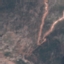
Land use / land cover class: HerbaceousVegetation